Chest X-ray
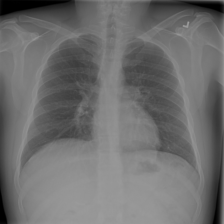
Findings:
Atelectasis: negative
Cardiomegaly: negative
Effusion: negative
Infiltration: positive
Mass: negative
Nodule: negative
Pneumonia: negative
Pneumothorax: negative
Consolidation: negative
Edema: negative
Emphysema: negative
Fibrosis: negative
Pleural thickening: negative
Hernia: negative